Question: Given an adjacency matrix for an unweighted undirected graph, is there an efficient way (polynomial algorithm) to expand/increase the length of shortest path between any given two nodes s and t?
In the example below, there are 5 different 'shortest paths' from vertex s=1 to vertex t=5, each having length 3. I want to remove the fewest number of edges so that the shortest path length is forced to become 4 or more. (Disconnecting the graph is ok.)
Adjacency matrix (extended to correct the example):
'''
0 1 0 0 0 1 1 1 0 1 0
1 0 1 1 0 0 0 0 0 0 0
0 1 0 0 1 0 0 0 0 0 1
0 1 0 0 1 1 0 0 0 0 0
0 0 1 1 0 1 0 0 0 0 0
1 0 0 1 1 0 0 0 1 0 0
1 0 0 0 0 0 0 0 1 0 0
1 0 0 0 0 0 0 0 1 0 0
0 0 0 0 0 1 1 1 0 0 0
1 0 0 0 0 0 0 0 0 0 1
0 0 1 0 0 0 0 0 0 1 0
'''
representing this graph:

Minimum cost for forcing the shortest path length to increase from 3 to 4 is the removal of two edges (1,2) and (5,9)
Can you give any ideas for a general algorithm that finds the set of edges that must be removed in a general case?
---
As noted in my comments, this example is not complete. By adding two more vertices 10 and 11 (shown in red), the example is rescued.
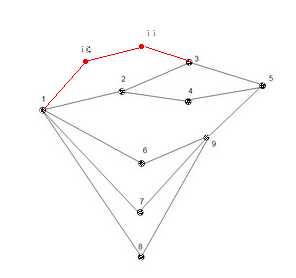
Answer: I solved it with an approach I mentioned in third comment of "Pal GD" answer. Here's the java code of that. Hope you find it helpful!
'''
// BFS to find the depth of every node (from source node)
// graph is the adjacency matrix.
// elements of row zero and column zero are all useless. this program
// works with indices >=1
private int[][] BFS (int[][] graph, int source, boolean SPedges){
int[][] temp = null;
// nodes is number of graph nodes. (nodes == graph.length - 1)
if (SPedges){
temp = new int[nodes + 1][nodes + 1];
}
else{
depth[source] = 0;
}
LinkedList<Integer> Q = new LinkedList<Integer>();
Q.clear();
visited[source] = true;
Q.addFirst(source);
while (!Q.isEmpty()){
int u = Q.removeLast();
for (int k = 1; k <= nodes; k++){
if (!SPedges){
// checking if there's a edge between node u and other nodes
if (graph[u][k] == 1 && visited[k] == false){
visited[k] = true;
depth[k] = depth[u] + 1;
Q.addFirst(k);
}
}
else{
if (graph[u][k] == 1 && depth[k] == depth[u] - 1){
Q.addFirst(k);
temp[k][u] = 1;
}
}
}
}
return temp;
}
// fills the edges of shortest path graph in flow
private ArrayList<Edge> maxFlow(int[][] spg, int source, int sink){
int u = source;
ArrayList<Integer> path = new ArrayList<Integer> (depth[sink]);
path.add(source);
Arrays.fill(visited, false);
visited[source] = true;
for (int i = 1; i <= nodes + 1; i++){
if (i == nodes + 1){
if (u == source)
break;
u = path.get(path.size() - 2);
i = path.remove(path.size() - 1);
}
else if(spg[u][i] == 1 && visited[i] == false){
visited[i] = true;
path.add(i);
if (i == sink){
for(int k = 0; k < path.size() - 1; k++){
spg[path.get(k)][path.get(k+1)] = 0;
spg[path.get(k+1)][path.get(k)] = 1;
}
i = 0;
u = source;
path.clear();
path.add(u);
Arrays.fill(visited, false);
}
else{
u = i;
i = 0;
}
}
}
LinkedList<Integer> Q = new LinkedList<Integer>();
Q.clear();
Arrays.fill(visited, false);
visited[source] = true;
Q.addFirst(source);
while (!Q.isEmpty()){
u = Q.removeLast();
for (int k = 1; k <= nodes; k++){
if (spg[u][k] == 1 && visited[k] == false){
visited[k] = true;
Q.addFirst(k);
}
}
}
ArrayList<Edge> edges = new ArrayList<Edge>();
for (int i = 1; i <= nodes; i++){
for (int j = 1; j <= nodes; j++){
if ((spg[i][j] == 1) && (visited[i] ^ visited[j])){
edges.add(new Edge(i, j));
}
}
}
return edges;
}
public void Solv(){
// adjacency matrix as g. represents the graph.
// first we find depth of each node corresponding to source node by a BFS from source
BFS(g, s, false);
// shortest path length from source to sink (node t)
SPL = depth[t];
// shortest path graph
// it's a subgraph of main graph consisting only edges that are in a shortest path
// between s and t
spg = BFS(g, t, true);
// lastly we find edges of a min cut in shortest paths graph
// and store them in "edges"
edges = maxFlow(spg, s, t);
}
class Edge{
private int begin, end;
public Edge(int begin, int end){
this.begin = begin;
this.end = end;
}
@Override
public String toString() {
return new String(String.valueOf(begin) + " " + String.valueOf(end));
}
}
'''